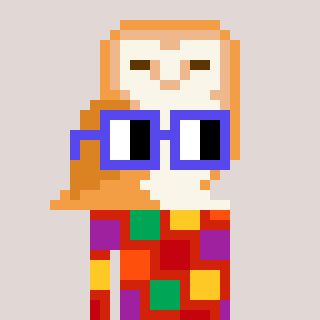
a pixel art character with square blue glasses, a owl-shaped head and a red-colored body on a warm background